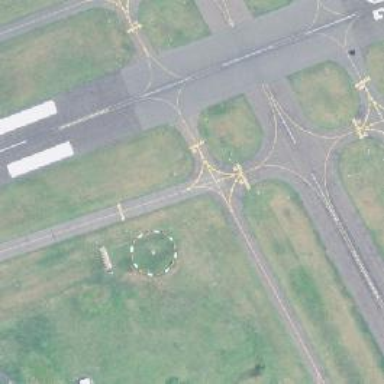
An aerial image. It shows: Image of taxiway at airport.